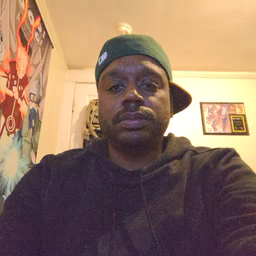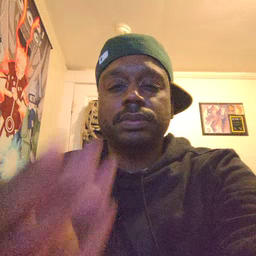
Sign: mitten